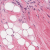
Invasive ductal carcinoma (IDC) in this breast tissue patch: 0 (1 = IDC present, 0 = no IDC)